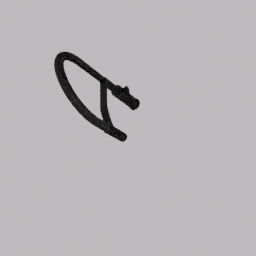
Label: appliances